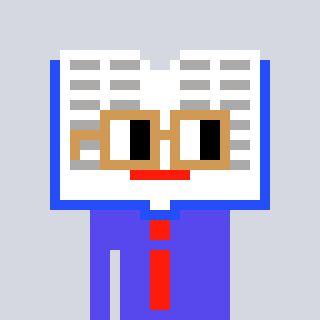
a pixel art character with square brown glasses, a dictionary-shaped head and a computerblue-colored body on a cool background